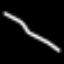
Label: line